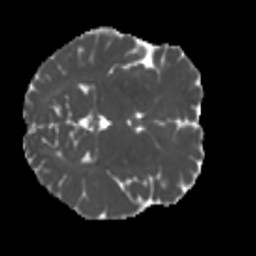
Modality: MD
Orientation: axial
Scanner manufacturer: siemens
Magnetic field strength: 3 T
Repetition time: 4 s
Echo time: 0.0594 s